Question: I want to make a bounding box around a person in an image. I tried different methods but I couldn't get the solution that I want.
Here's the image I am using:

Here's the code I have written so far:
'''
bw = im2bw(test, graythresh(test));
bw2 = imfill(bw,'holes');
imshow(bw2);
figure;
L = bwlabel(bw2);
imshow(label2rgb(L, @jet, [.7 .7 .7]))
figure;
imshow(I1);
R = regionprops(L, 'BoundingBox');
rectangle('Position', R(1).BoundingBox);
'''
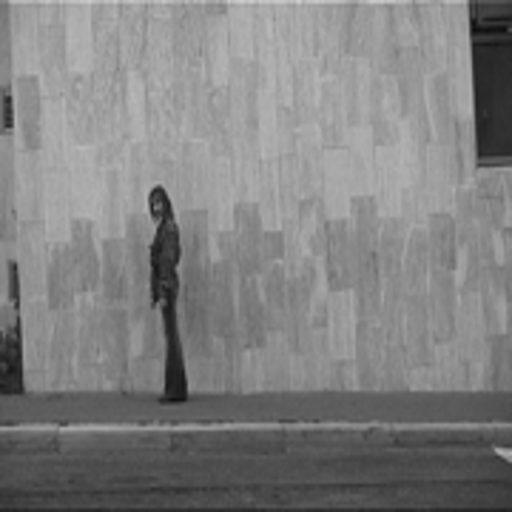
Answer: Your problem actually isn't drawing the bounding box - it's locating the person inside the image, which you haven't quite done properly. If you don't do this correctly, then you won't be able place the correct bounding box around the person. This is what I have done to locate the person in the image, then drawing a bounding box around this person. This is assuming that your image is stored in 'im':
1. Notice that the intensity distribution of the person is darker than most of the scene. As such, I'm going to threshold the image by choosing any pixels less than intensity 65 to be white while the other pixels black.
2. I clear any white pixels that surround the image border
3. I perform a regionprops call extracting the BoundingBox and Area properties.
4. I search through all of the areas and find the BoundingBox with the largest Area.
5. I use this BoundingBox and draw it on our image.
Therefore:
'''
%// Step #1
im_thresh = im < 65;
%// Step #2
im_thresh2 = imclearborder(im_thresh);
%// Step #3
rp = regionprops(im_thresh2, 'BoundingBox', 'Area');
%// Step #4
area = [rp.Area].';
[~,ind] = max(area);
bb = rp(ind).BoundingBox;
%// Step #5
imshow(im);
rectangle('Position', bb, 'EdgeColor', 'red');
'''
---
This is what we get:

Bear in mind that this isn't perfect. You may have to play around with the threshold to get a more accurate bounding box, but this should be enough for you to start with.
Good luck!